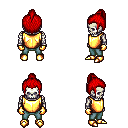
a pixel art fantasy rpg character, male body template, skeleton, gold chest armor, teal pants, red short topknot hairstyle, gold gloves, gold boots, four views (front, back, left, right), 2x2 character sprite sheet, small pixel art, hard edges, no anti-aliasing